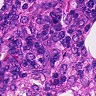
Metastatic tissue present: no